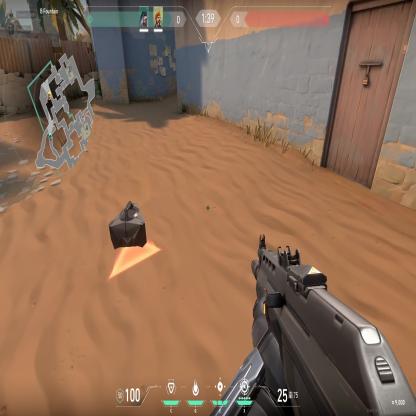
Label: dropped spike